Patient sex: M
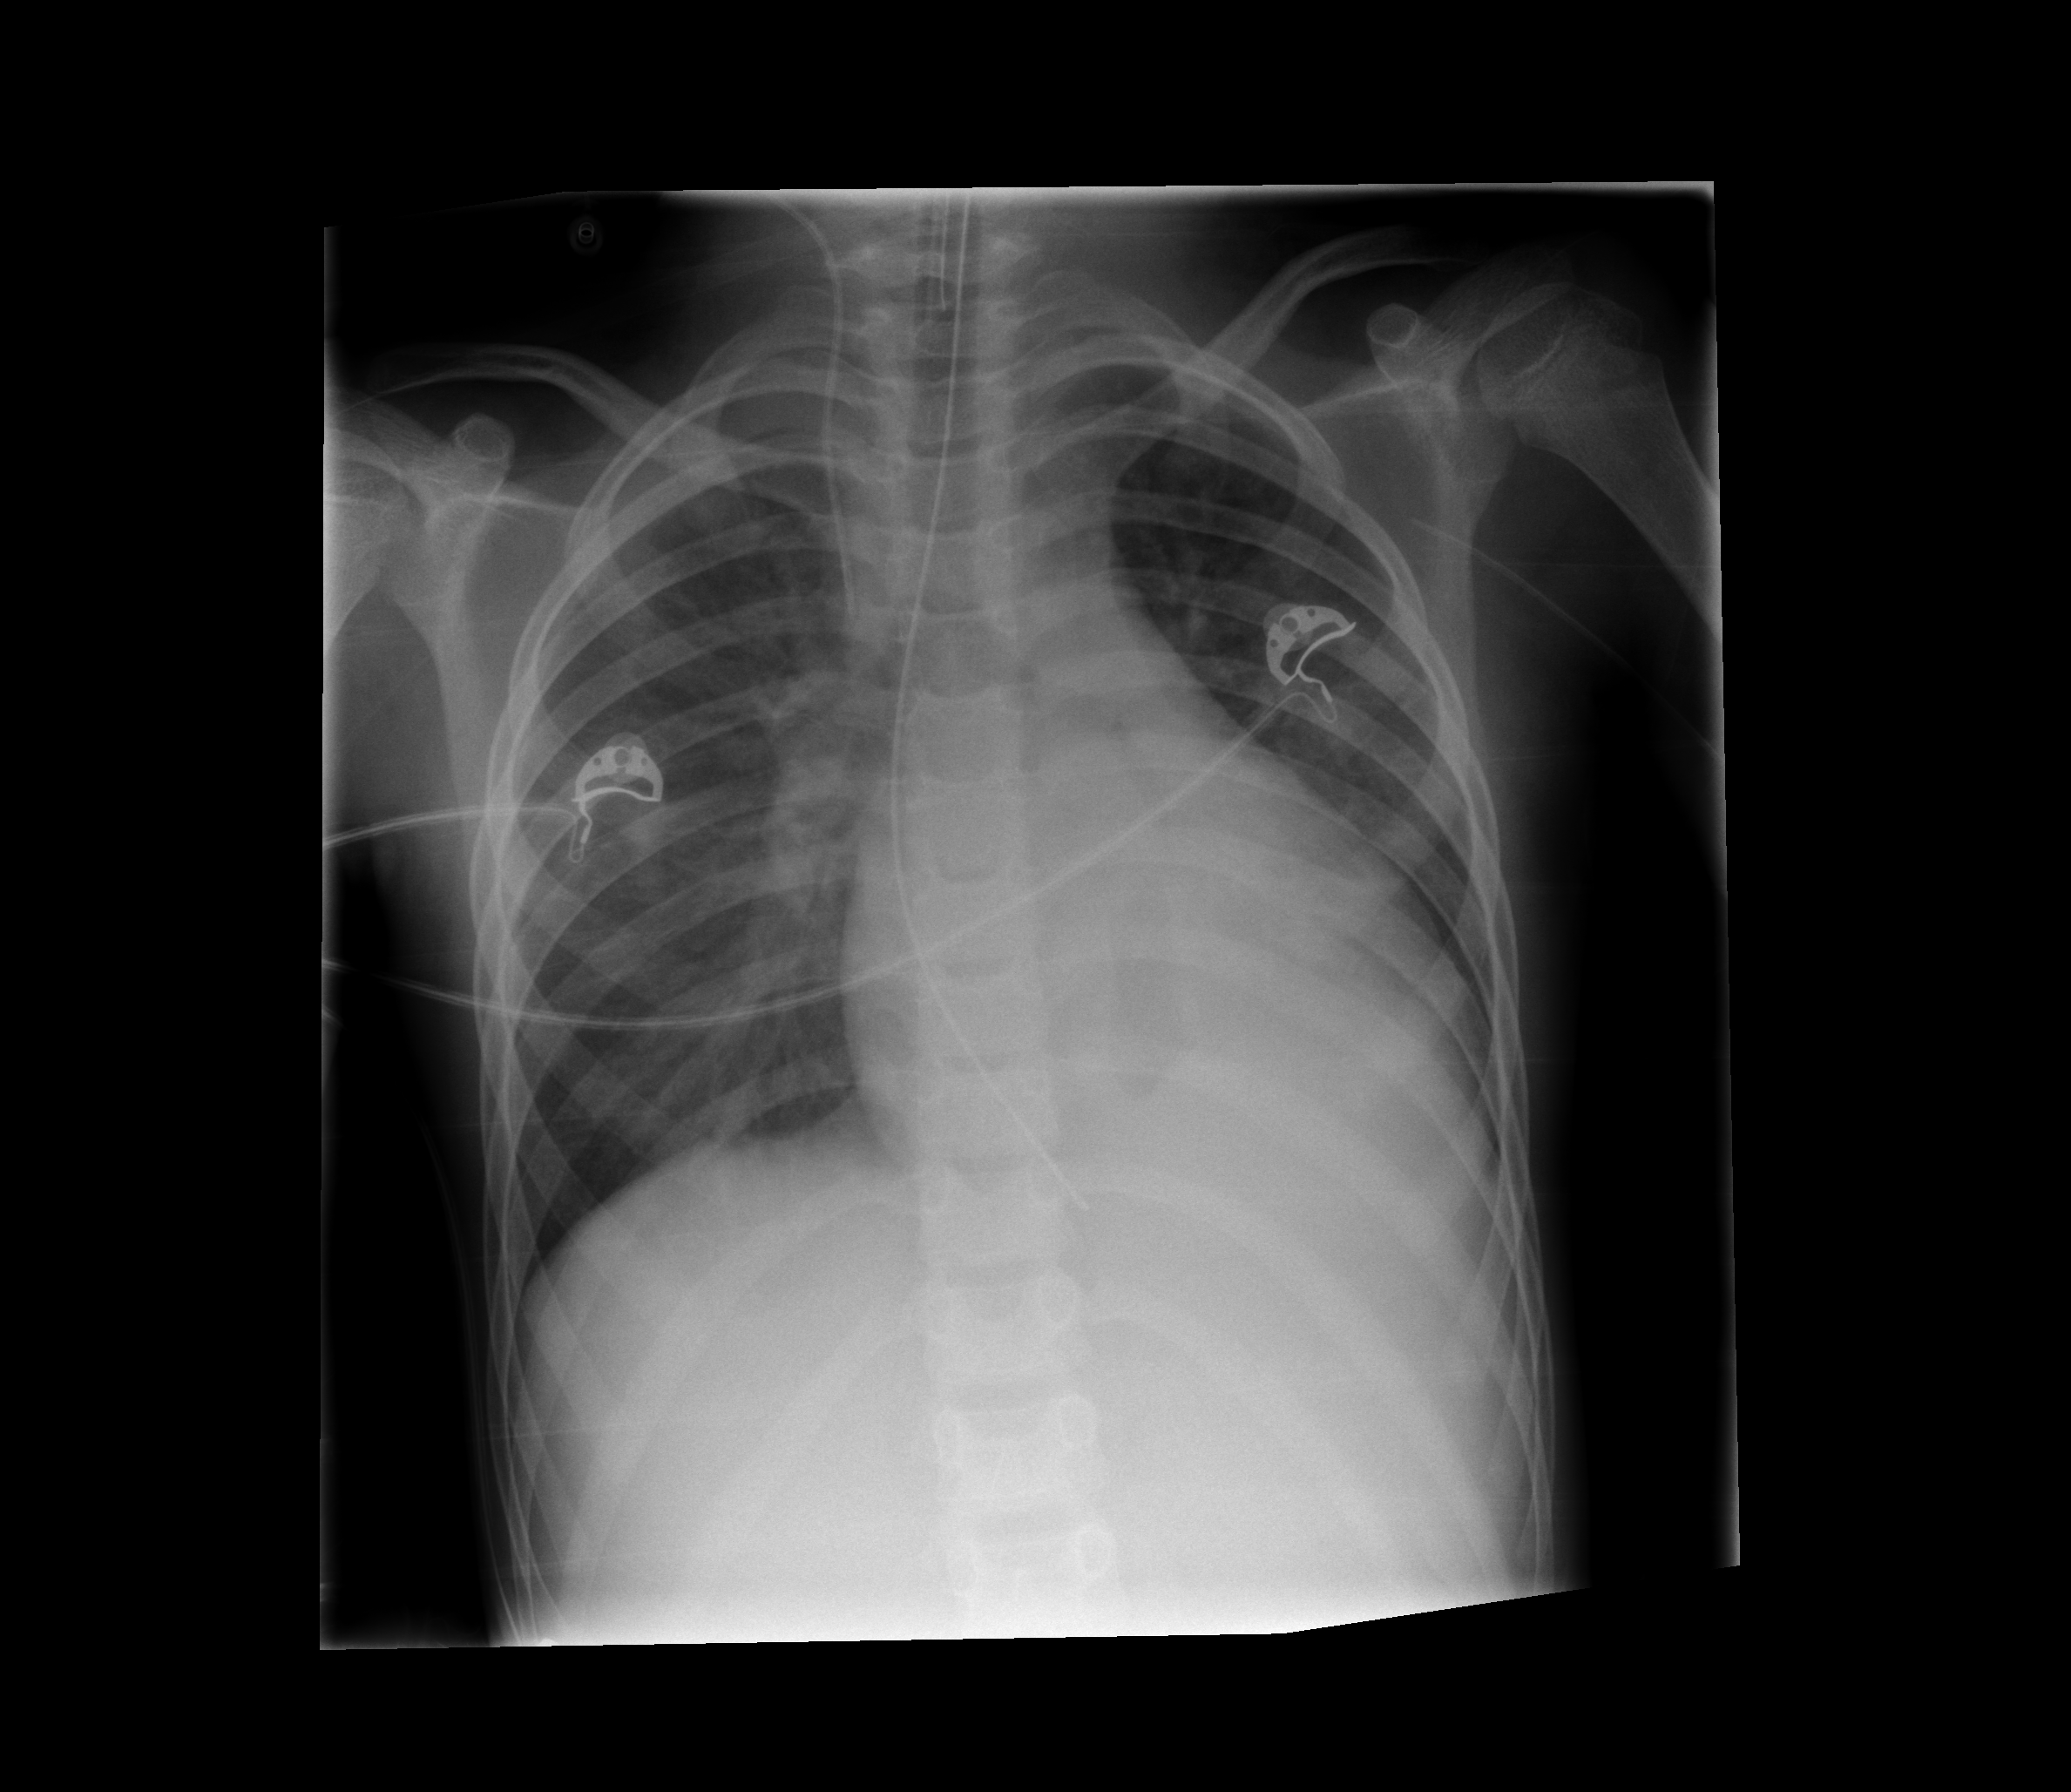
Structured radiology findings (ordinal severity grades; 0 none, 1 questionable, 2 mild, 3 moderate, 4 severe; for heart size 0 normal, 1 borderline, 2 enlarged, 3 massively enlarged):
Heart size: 3
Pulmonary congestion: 0
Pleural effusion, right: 2
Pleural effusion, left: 0
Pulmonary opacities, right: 2
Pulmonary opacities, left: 2
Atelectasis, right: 0
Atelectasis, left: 0